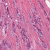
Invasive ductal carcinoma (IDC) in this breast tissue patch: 1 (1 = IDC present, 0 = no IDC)